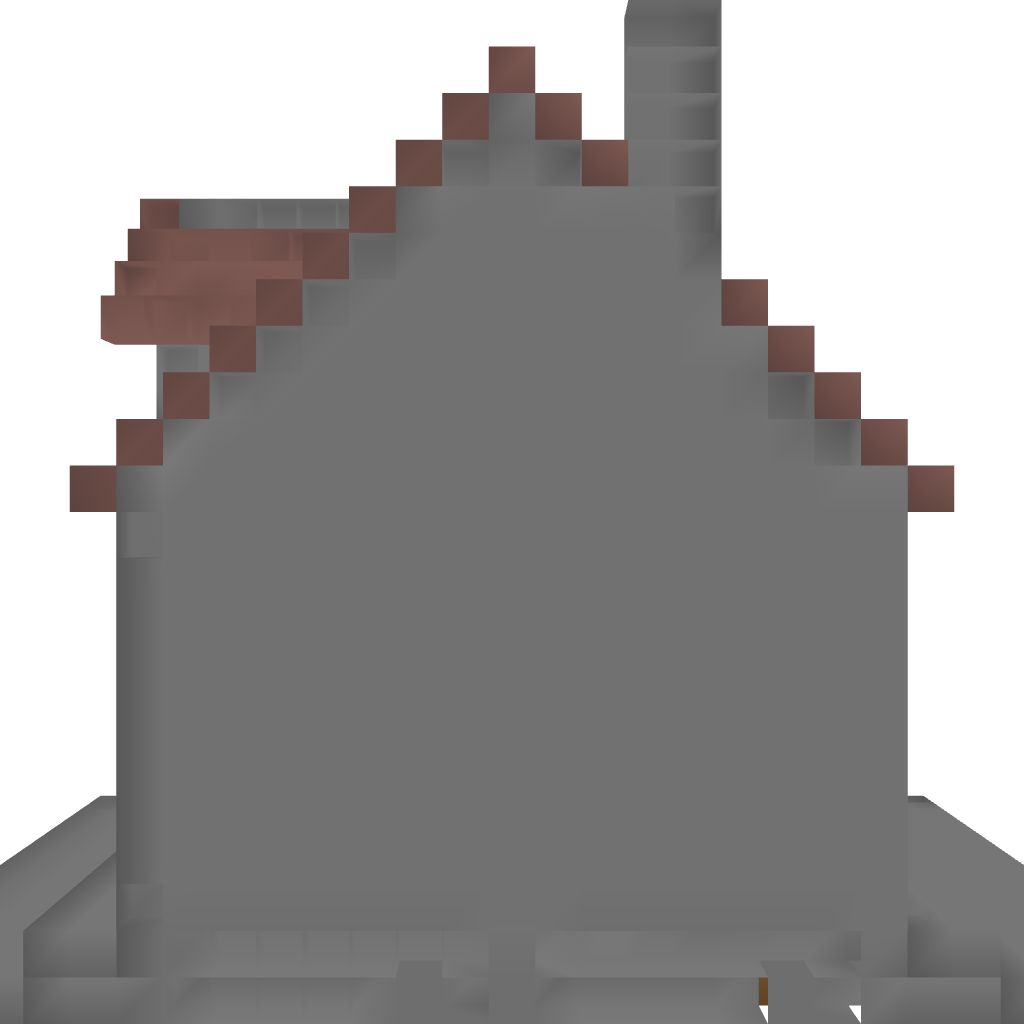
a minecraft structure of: Back To Back Terraced House 1 OF 2 bad low quality